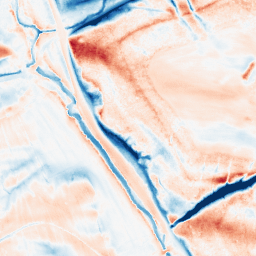
Category: classical
Decomposition family: gaussian_anisotropic
Decomposition parameters: sigma_x: 2
sigma_y: 10
Upsampling method: sinc_hamming
Upsampling parameters: scale: 4
kernel_size: 16
Upsampling scale: 4